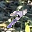
Label: 7